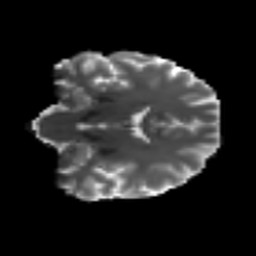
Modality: T2w
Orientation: coronal
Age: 29
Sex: female
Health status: ill
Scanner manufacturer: siemens
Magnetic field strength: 3 T
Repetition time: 6.5 s
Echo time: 0.062 s